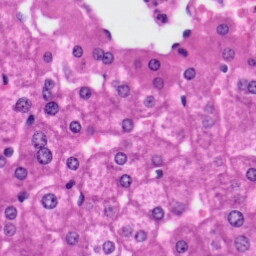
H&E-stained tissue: Liver